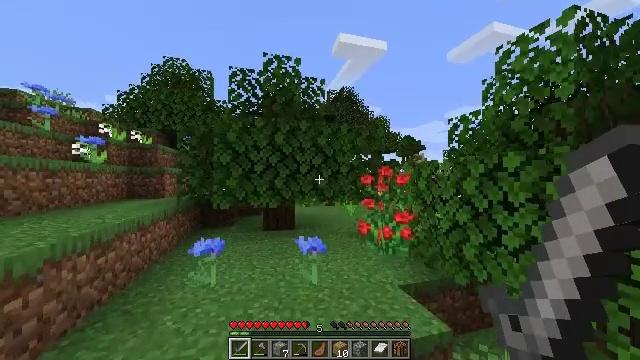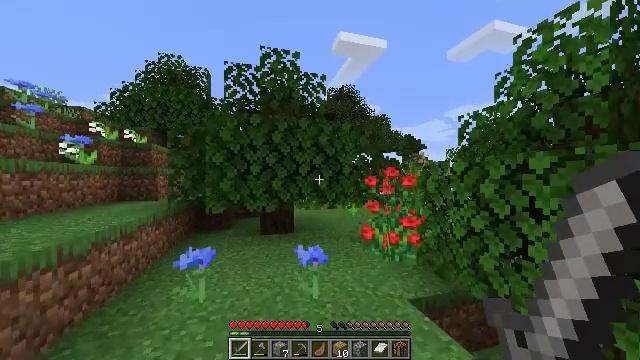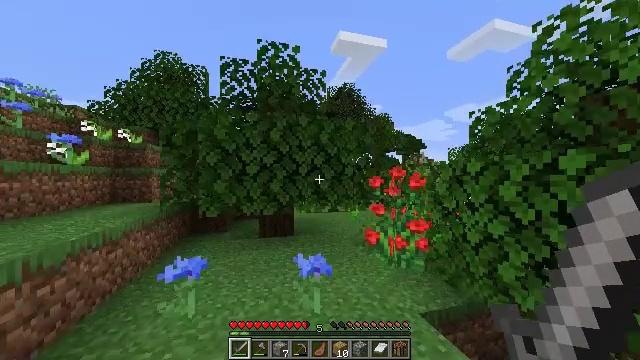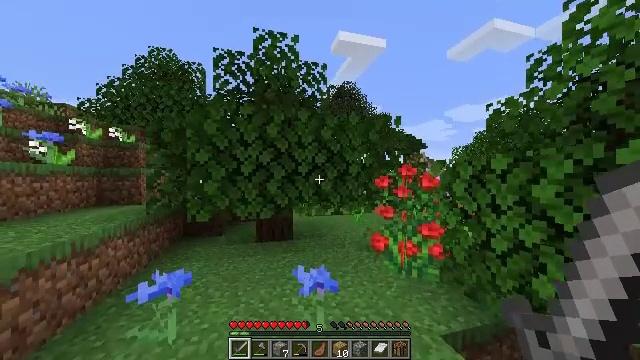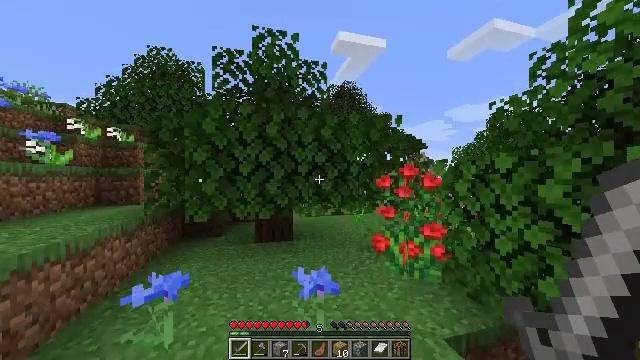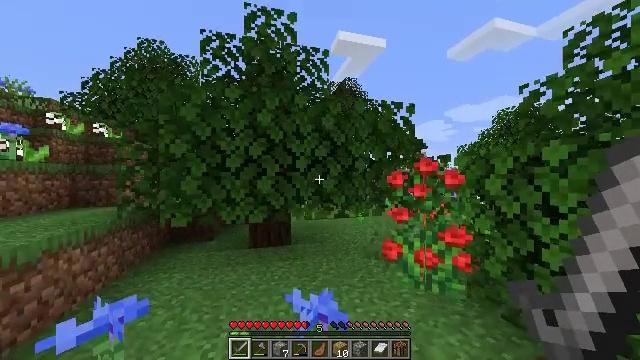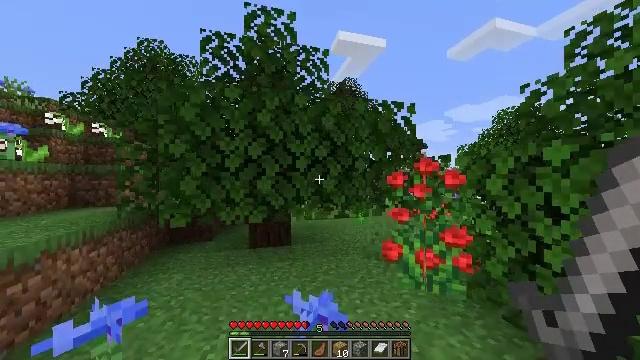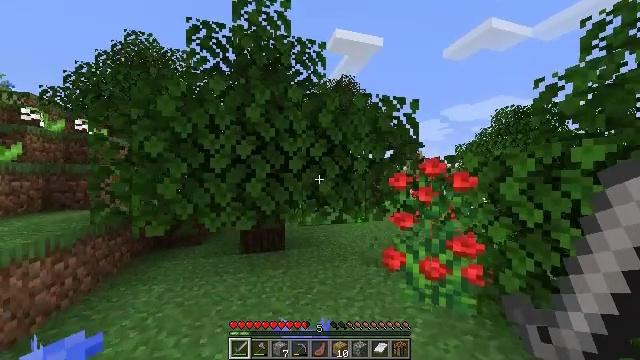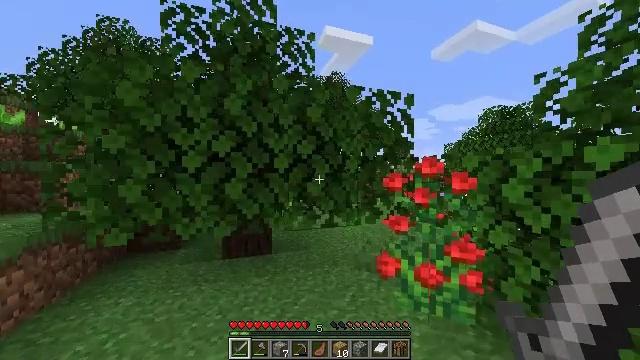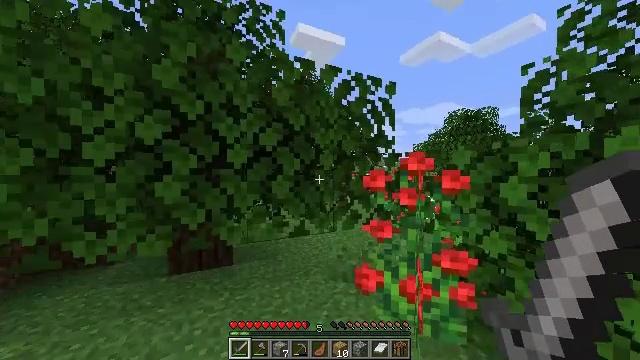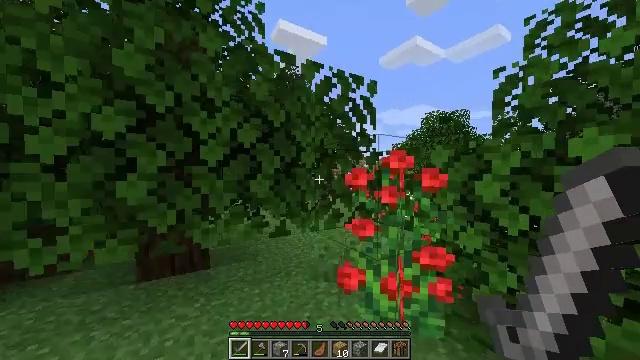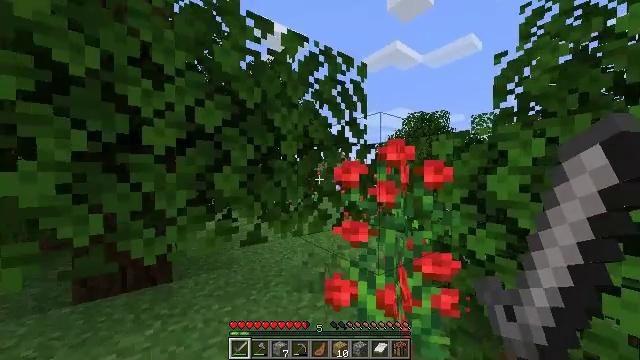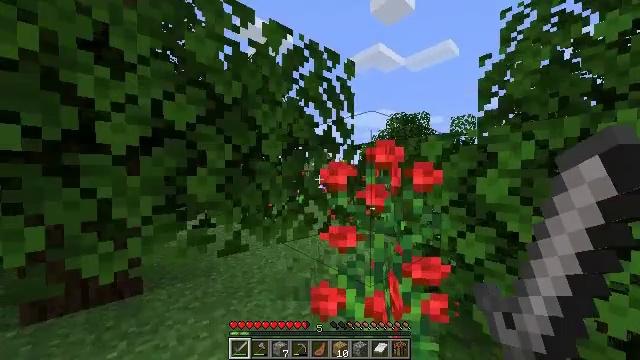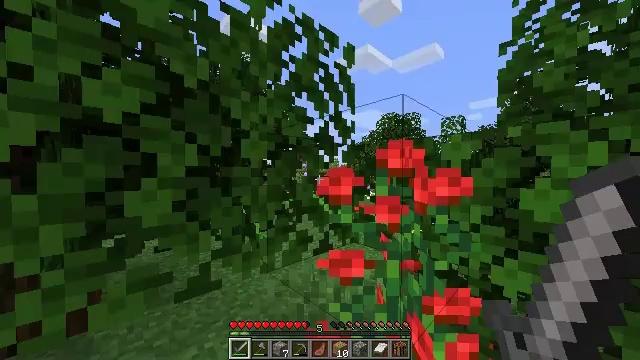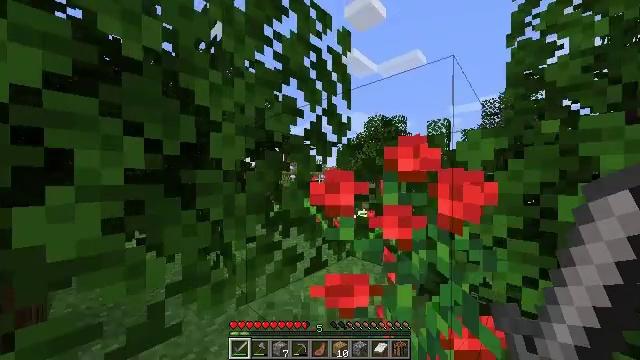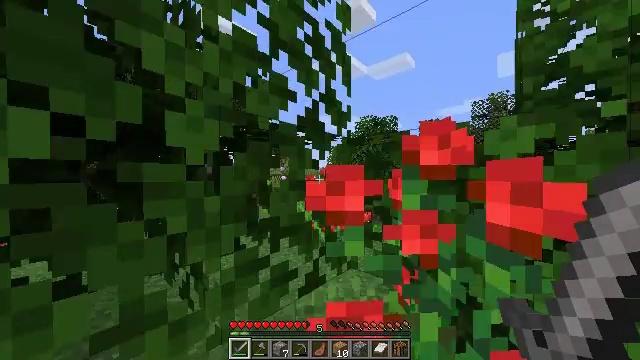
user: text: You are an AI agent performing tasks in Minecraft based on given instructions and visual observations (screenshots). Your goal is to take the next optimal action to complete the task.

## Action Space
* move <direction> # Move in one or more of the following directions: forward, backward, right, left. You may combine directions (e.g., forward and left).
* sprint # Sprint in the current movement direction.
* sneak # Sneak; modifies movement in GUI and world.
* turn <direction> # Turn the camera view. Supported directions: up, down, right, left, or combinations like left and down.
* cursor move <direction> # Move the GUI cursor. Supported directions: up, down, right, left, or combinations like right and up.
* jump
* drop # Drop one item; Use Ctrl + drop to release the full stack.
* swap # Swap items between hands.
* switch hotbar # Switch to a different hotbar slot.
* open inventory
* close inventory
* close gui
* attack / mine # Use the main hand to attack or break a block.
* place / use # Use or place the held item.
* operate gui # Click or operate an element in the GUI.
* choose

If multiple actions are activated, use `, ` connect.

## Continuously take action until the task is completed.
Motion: motion action
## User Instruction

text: Gather the rose bush by attacking it.
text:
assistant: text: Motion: move forward, sprint
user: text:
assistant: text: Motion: move forward, sprint
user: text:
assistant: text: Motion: move forward, sprint
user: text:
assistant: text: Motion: move forward, sprint
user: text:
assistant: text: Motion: move forward, sprint
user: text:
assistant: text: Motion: move forward, sprint
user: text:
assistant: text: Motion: move forward, sprint
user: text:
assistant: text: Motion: move forward, sprint, turn right
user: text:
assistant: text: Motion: move forward, sprint, turn right
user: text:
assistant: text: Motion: move forward, sprint, turn right
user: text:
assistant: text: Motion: move forward, sprint, turn right
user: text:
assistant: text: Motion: move forward, sprint, turn right
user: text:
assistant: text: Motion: move forward, sprint, turn right
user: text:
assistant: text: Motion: move forward, sprint, turn right
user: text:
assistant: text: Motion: move forward, sprint, turn right
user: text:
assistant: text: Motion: move forward, sprint, turn right
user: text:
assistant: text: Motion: move forward, sprint, turn right
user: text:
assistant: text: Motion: move forward, sprint
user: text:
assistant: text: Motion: move forward, sprint
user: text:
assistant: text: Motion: move forward, sprint
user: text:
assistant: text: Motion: move forward, sprint
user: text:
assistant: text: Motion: move forward, sprint
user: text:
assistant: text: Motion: move forward, sprint
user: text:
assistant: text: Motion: move forward, sprint
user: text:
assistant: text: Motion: move forward, sprint
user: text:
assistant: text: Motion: move forward, sprint
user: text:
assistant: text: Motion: move forward, sprint
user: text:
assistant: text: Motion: move forward, sprint
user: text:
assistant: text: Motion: move forward, sprint
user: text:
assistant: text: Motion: move forward, sprint